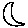
Label: moon